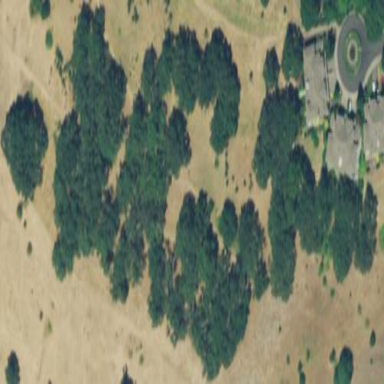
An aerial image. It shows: Deciduous oak woodland with broadleaved trees.